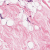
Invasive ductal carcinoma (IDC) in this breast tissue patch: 0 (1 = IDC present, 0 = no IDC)